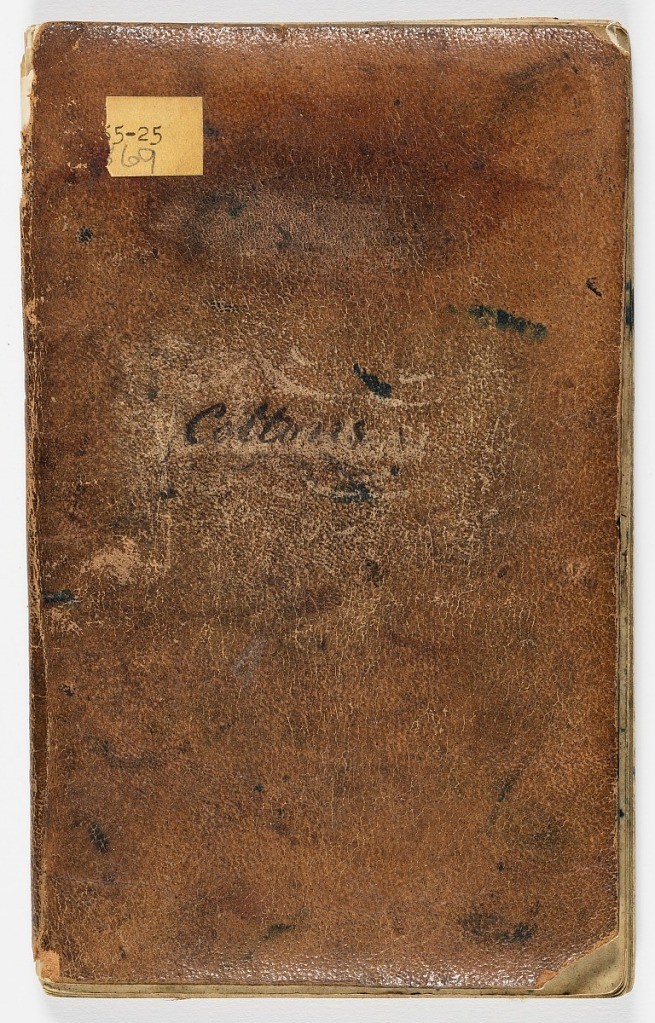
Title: Printer's sample book
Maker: Old Pacific Print Works, Lawrence, MA, USA
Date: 1866–69
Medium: Paper and cotton.
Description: Small notebook with handwritten formulas for dyestuffs for printed textiles. Contains 36 samples of printed cottons.